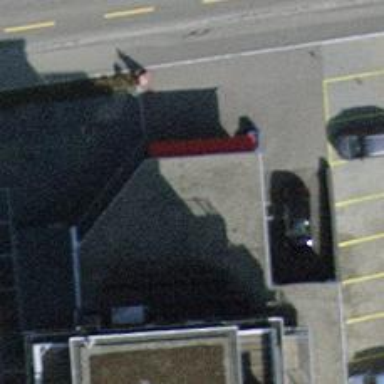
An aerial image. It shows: Restaurant.